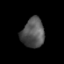
Tissue: prostate
Cell type: T cells
Senescence score: 0.3267
Nuclear area (px): 656
Mean DAPI intensity: 84.486